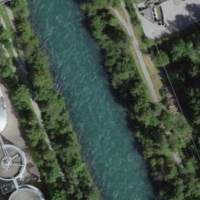
EUNIS habitat code: 15
Species observed at this site:
Prunus spinosa